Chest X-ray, AP view. Patient: 66 years old, sex M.
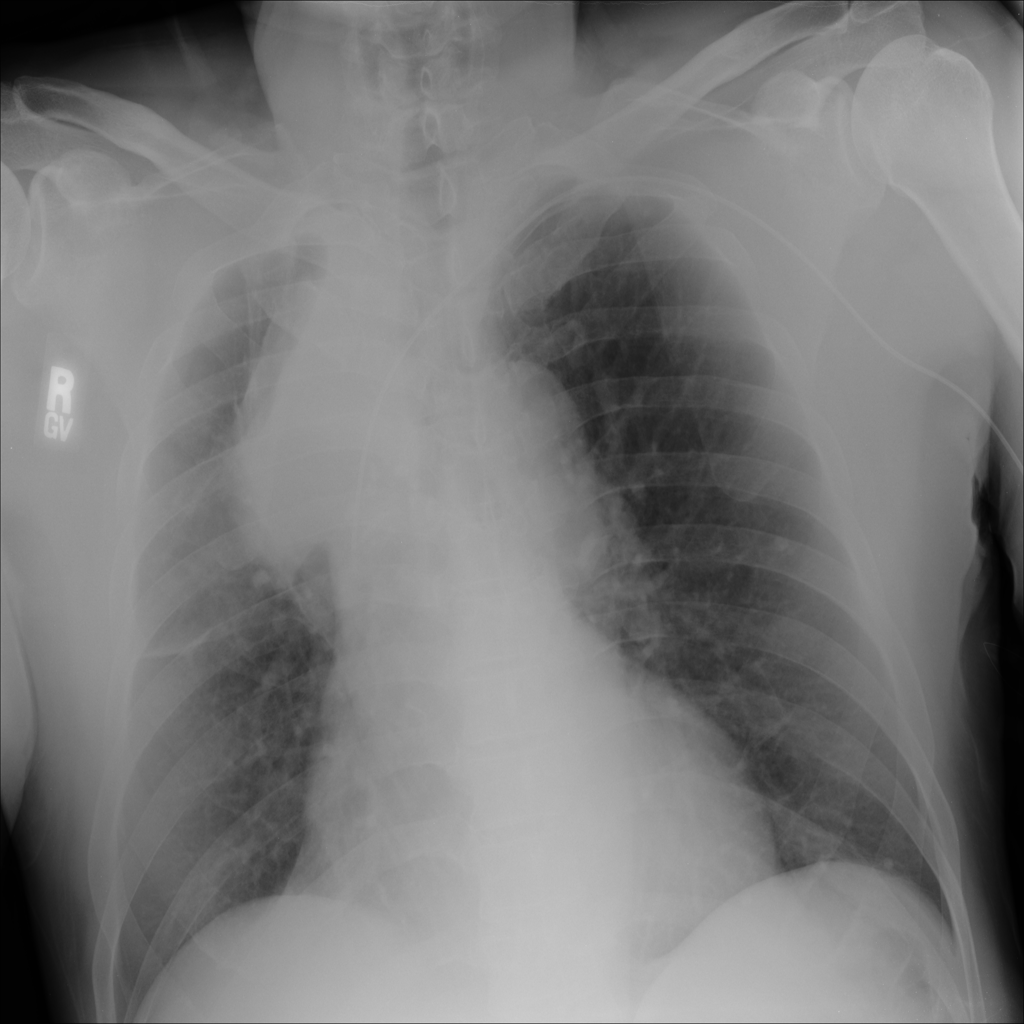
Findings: Mass, Nodule